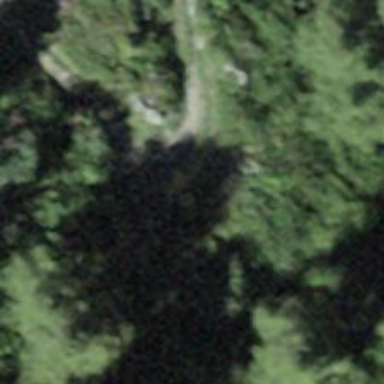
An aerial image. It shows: Unpaved path with excellent trail visibility.